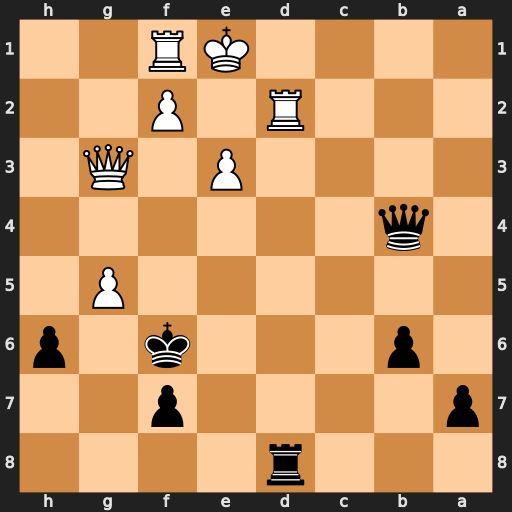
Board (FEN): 3r4/p4p2/1p3k1p/6P1/1q6/4P1Q1/3R1P2/4KR2
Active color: b
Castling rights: -
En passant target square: -
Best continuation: Ke6 Qg4+ Qxg4